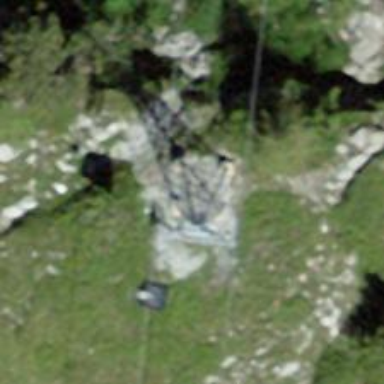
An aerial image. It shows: Pylon used for aerialway.